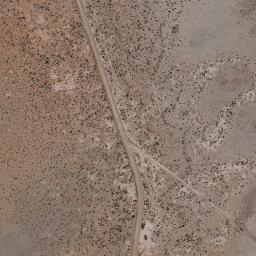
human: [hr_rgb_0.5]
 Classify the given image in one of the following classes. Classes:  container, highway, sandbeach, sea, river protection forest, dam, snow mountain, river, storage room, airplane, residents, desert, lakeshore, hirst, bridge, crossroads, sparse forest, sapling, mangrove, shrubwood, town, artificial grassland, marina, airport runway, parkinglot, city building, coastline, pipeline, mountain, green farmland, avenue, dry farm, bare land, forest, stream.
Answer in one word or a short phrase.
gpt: bare land